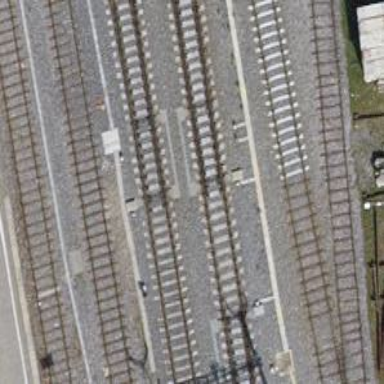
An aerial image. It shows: Railway switch.